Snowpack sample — Buffalo Mountain, Silverthorne, Colorado, USA (1/25/25, 10:11 AM MST)
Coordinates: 39.6222, -106.1139
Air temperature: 22 °F
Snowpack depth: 110 cm
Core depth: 30 cm
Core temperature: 42.8 °F
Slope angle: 12°, slope face: 102°
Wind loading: high
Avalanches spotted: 0
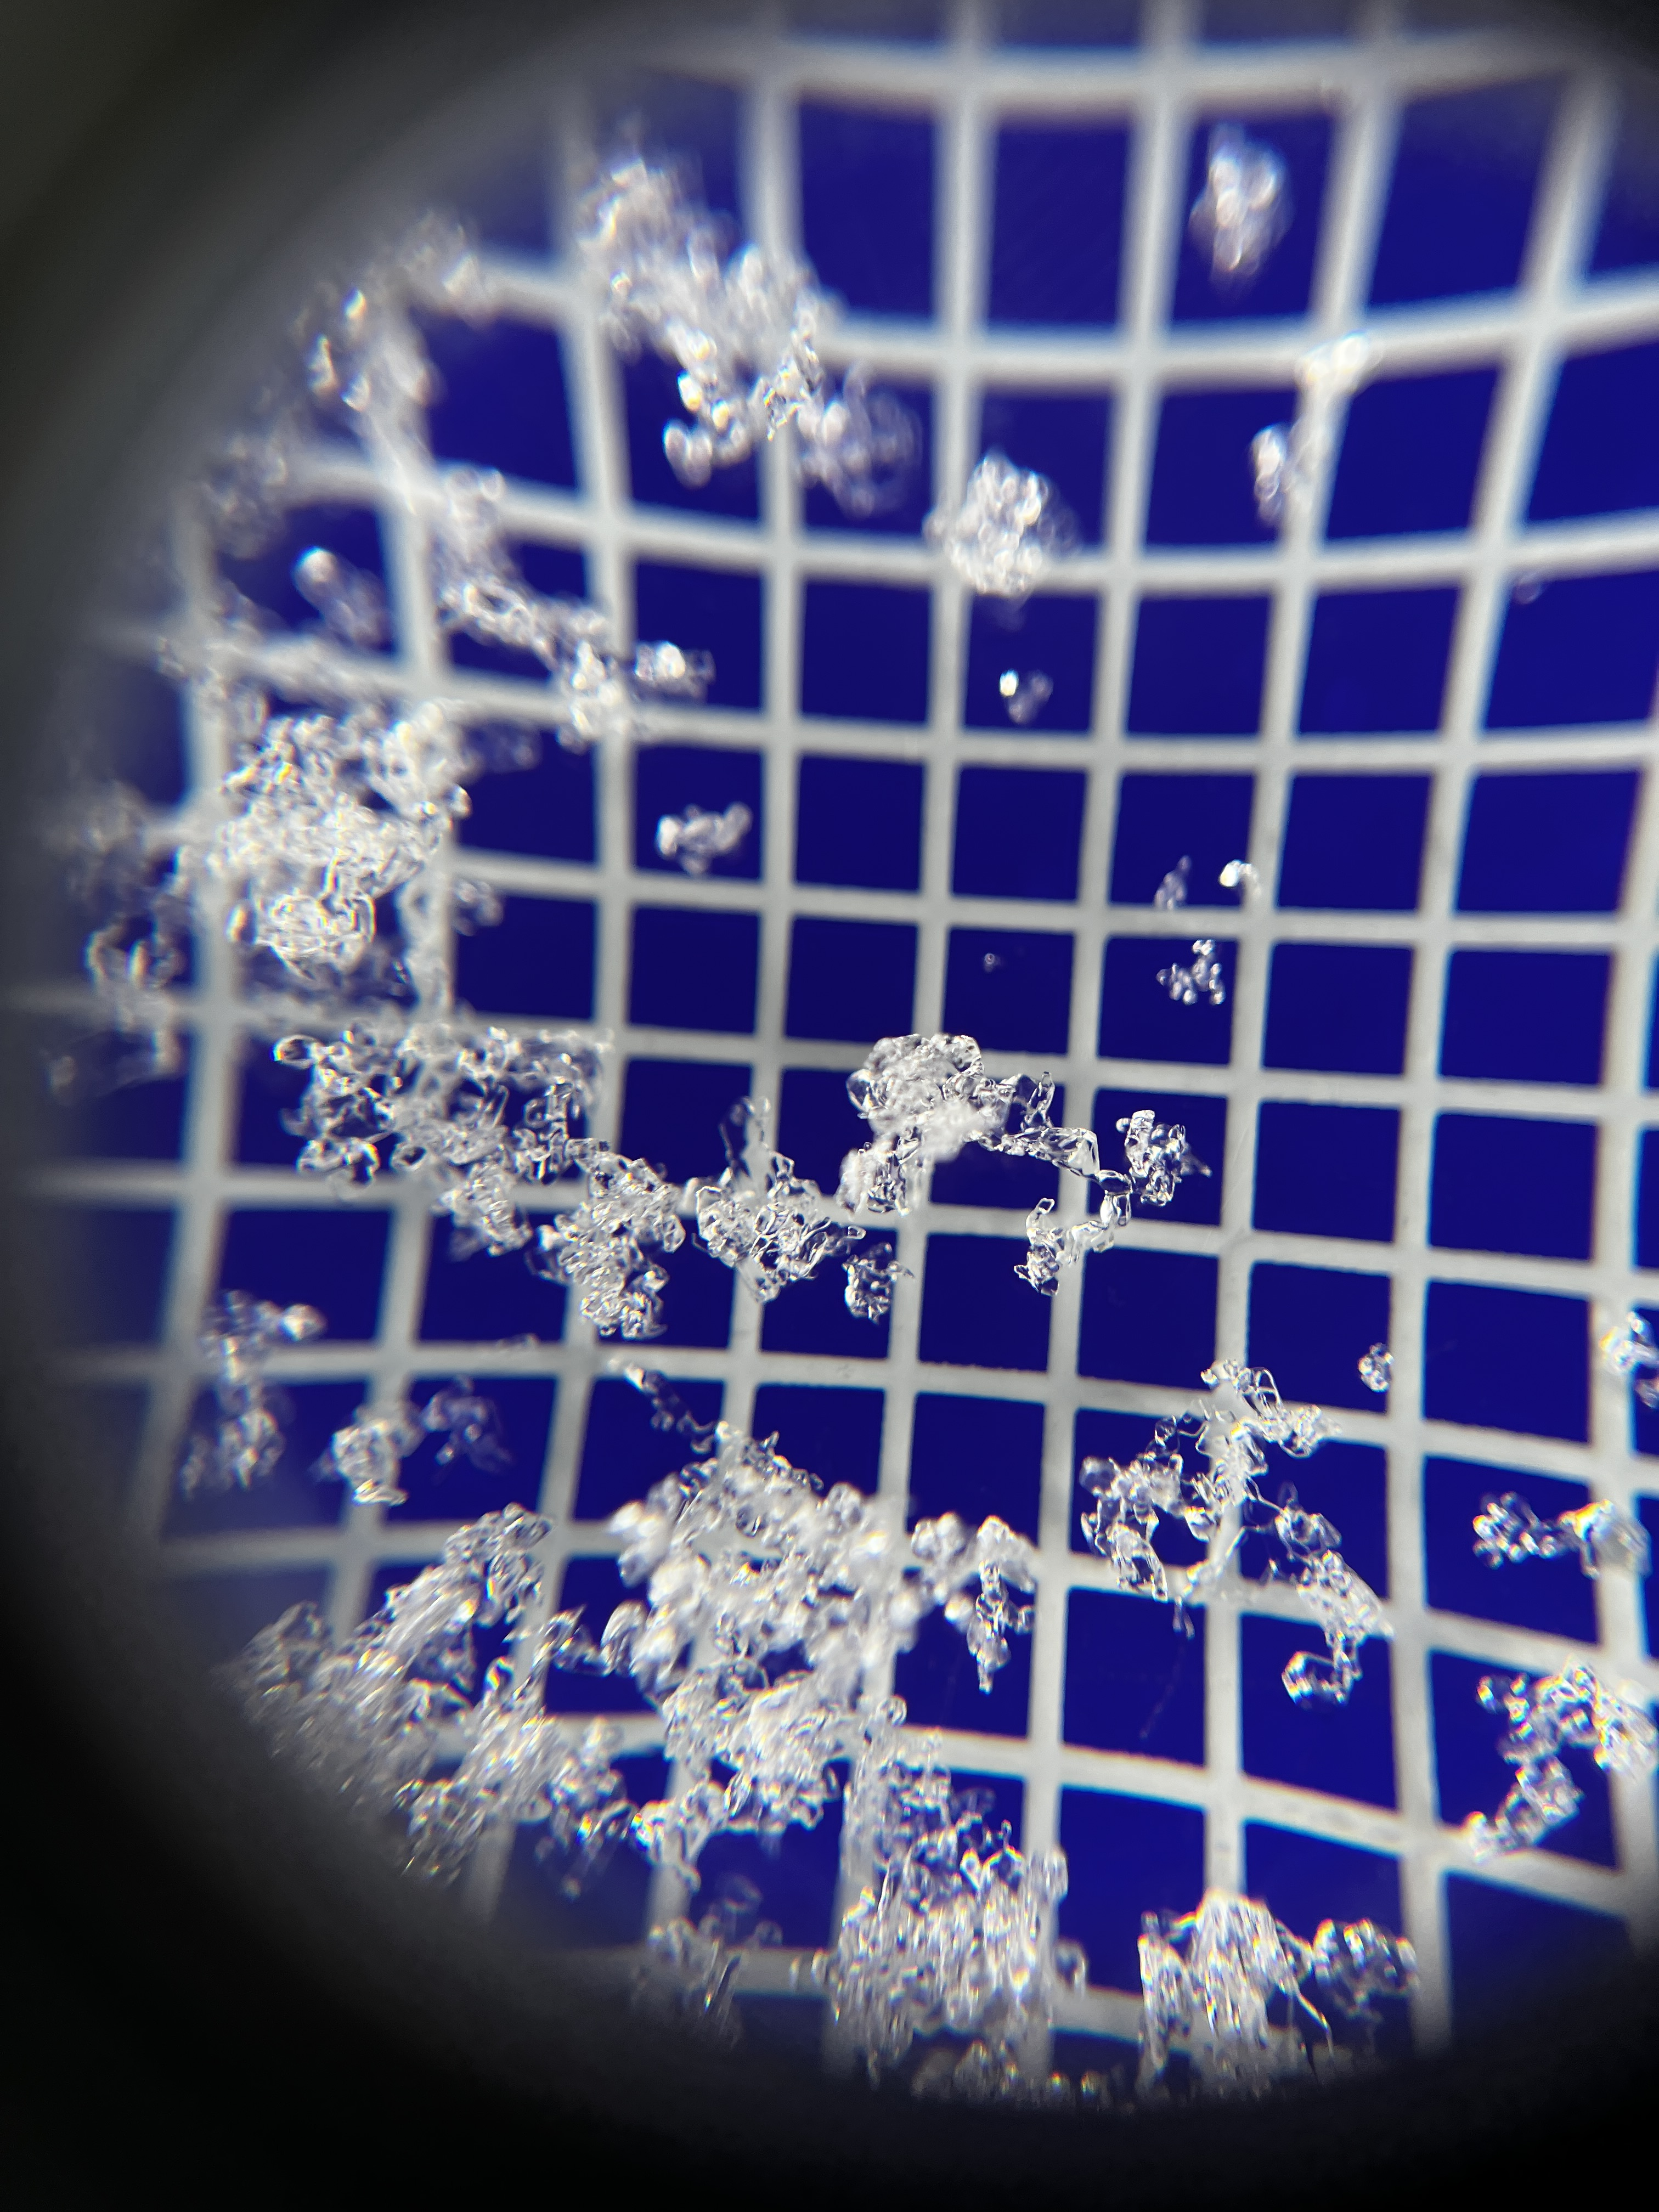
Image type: magnified_profile
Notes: No avalanches nearby, collected on the outskirts of a fire break 15 meters from the treeline, on way to Buffalo and Red Mountain